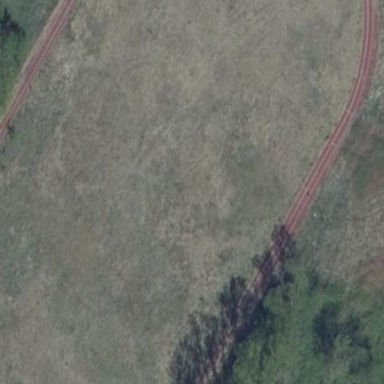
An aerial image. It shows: Track in leisure land.